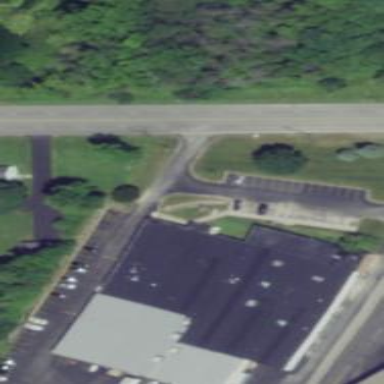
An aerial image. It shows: Industrial building.